Field crop: maize
Growth stage: 2
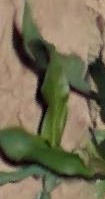
Species: maize